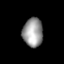
Tissue: lung
Cell type: Epithelial cells
Senescence score: 0.1931
Nuclear area (px): 568
Mean DAPI intensity: 152.787